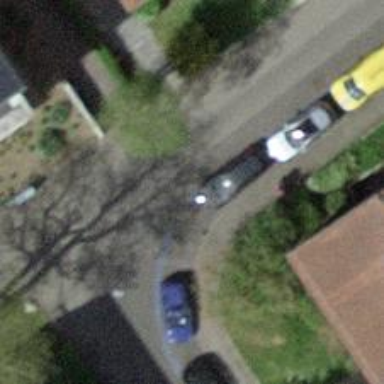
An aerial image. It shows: Residential road with opposite cycleway.